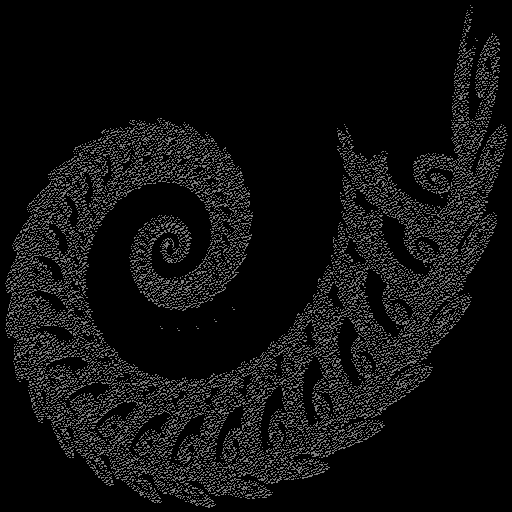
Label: octopuslegs